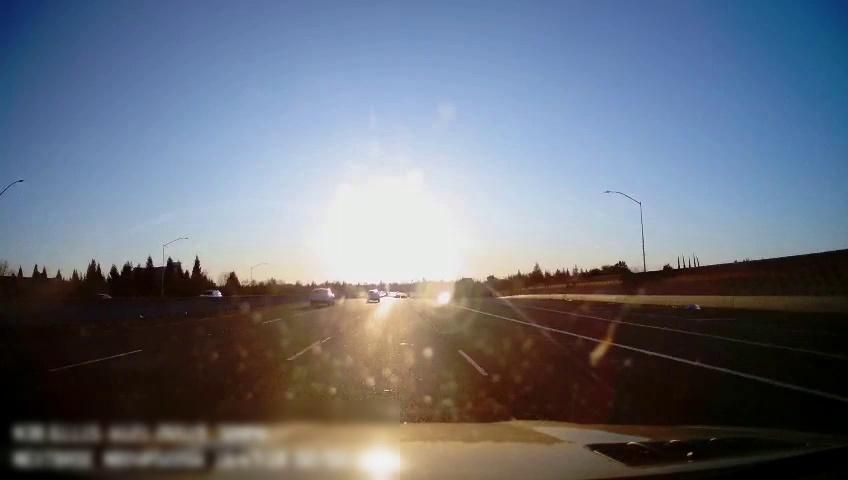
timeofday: Day
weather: Sunny
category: Drivable Space
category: Vehicles | SUV
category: Vehicles | Car
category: Vehicles | Car
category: Vehicles | SUV
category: Lanes | Alternate Lane
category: Lanes | Alternate Lane
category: Lanes | Current Lane
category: Lanes | Alternate Lane
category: Lanes | Current Lane
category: Lanes | Alternate Lane
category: Lanes | Alternate Lane
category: Traffic | Signs